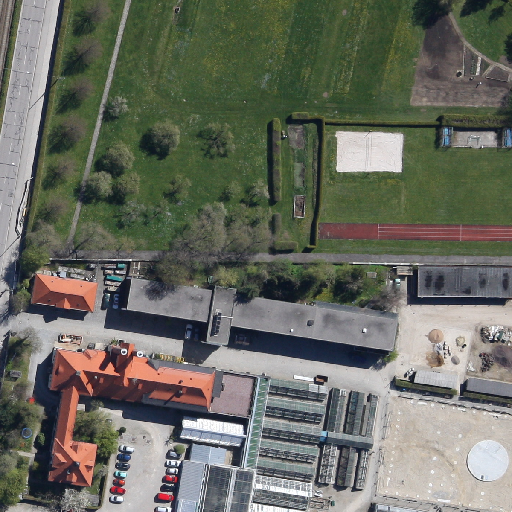
Referring expression: light-duty vehicle in the parking area